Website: walmart
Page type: account-selection
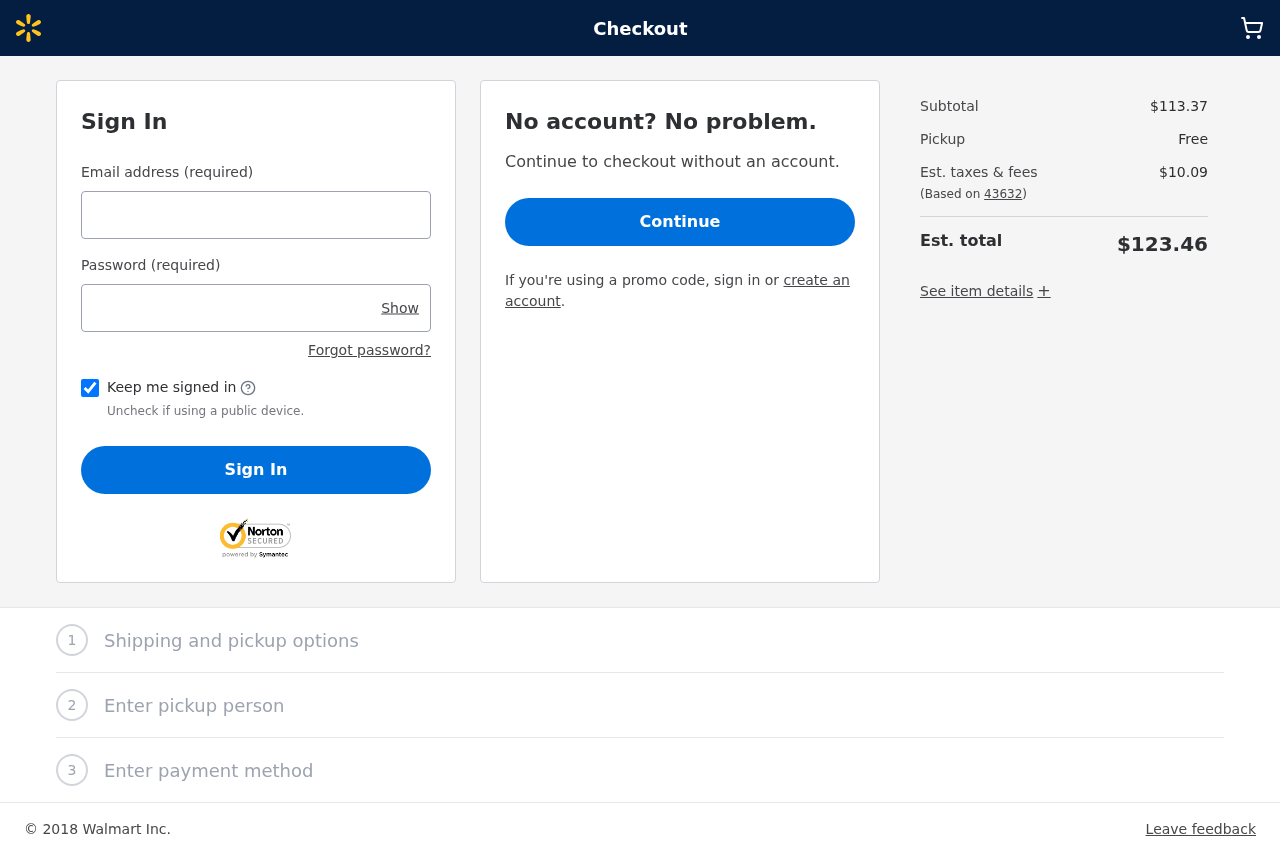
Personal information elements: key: PII_LOGIN_USERNAME
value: bobby1721
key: PII_POSTCODE
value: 43632
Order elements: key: ORDER_SUBTOTAL
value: $113.37
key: ORDER_TAX
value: $10.09
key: ORDER_TOTAL
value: $123.46